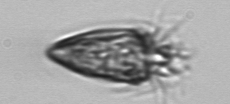
Label: Strombidium_tintinnodes